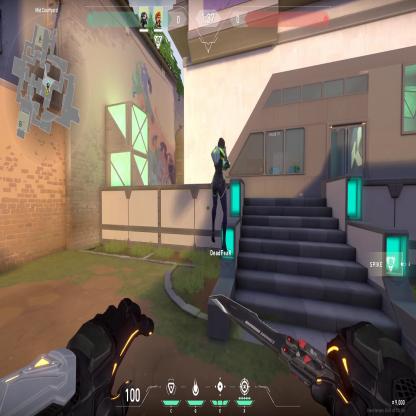
Label: teammate